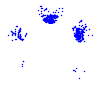
Particle: pion